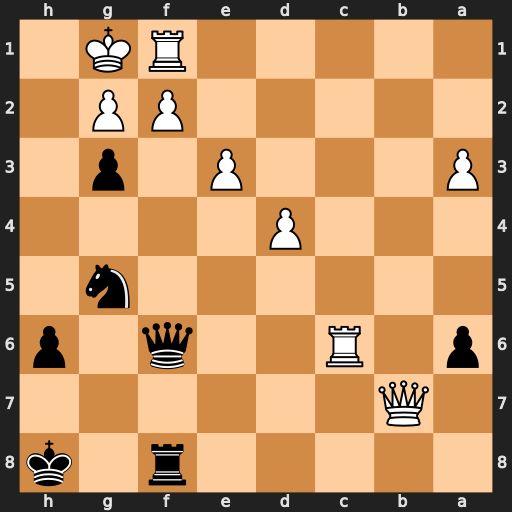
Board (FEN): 5r1k/1Q6/p1R2q1p/6n1/3P4/P3P1p1/5PP1/5RK1
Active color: b
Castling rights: -
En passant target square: -
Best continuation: gxf2+ Kh1 Ne6 Rxf2 Qh4+ Kg1 Qxf2+